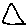
Label: triangle